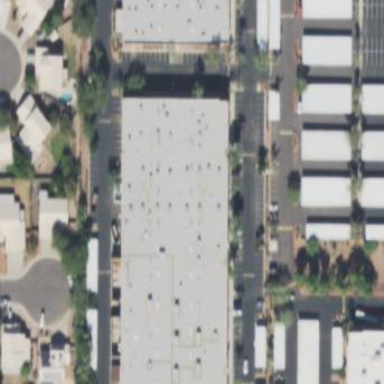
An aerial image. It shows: Commercial building.